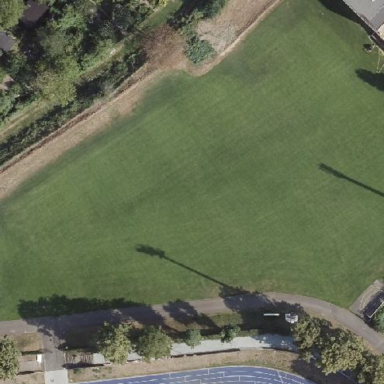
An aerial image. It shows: Athletics pitch used for leisure sports activities.